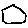
Label: circle